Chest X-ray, AP view. Patient: 56 years old, sex F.
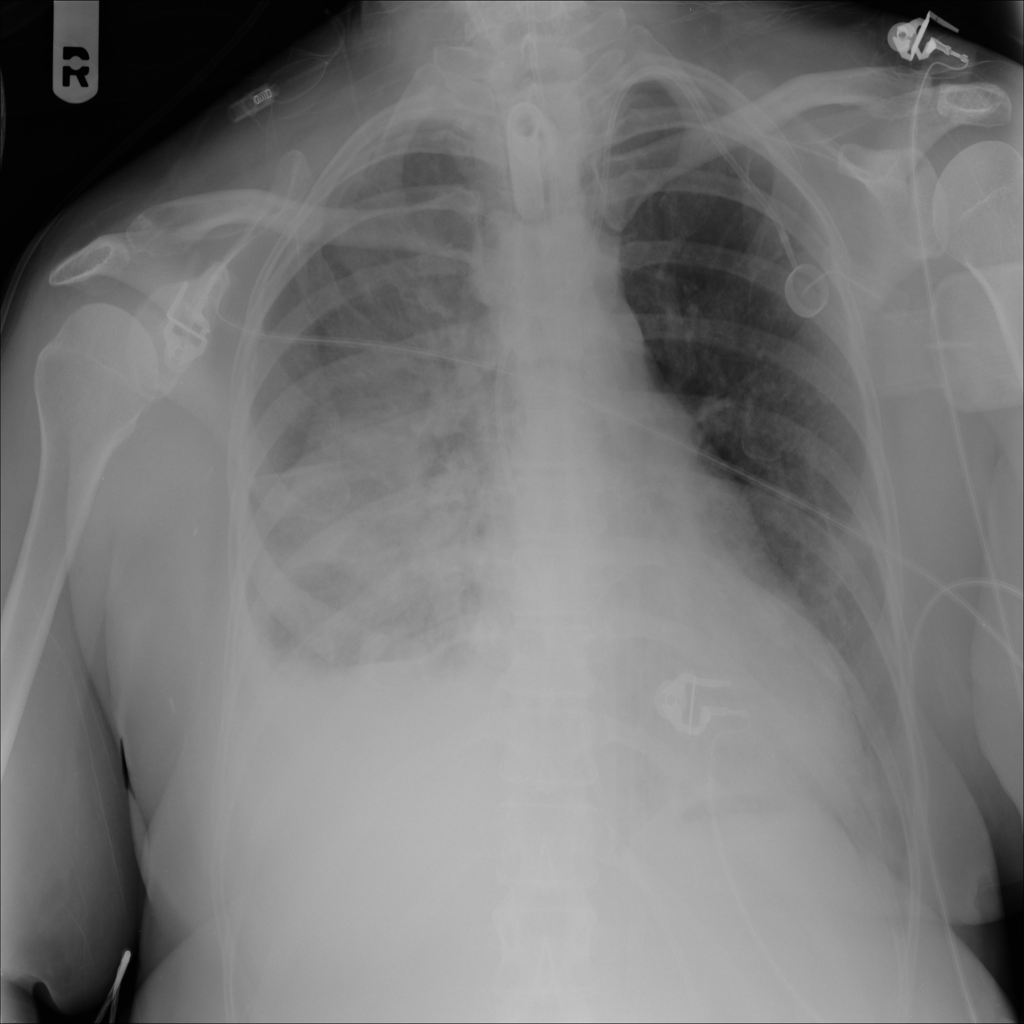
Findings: Atelectasis, Consolidation